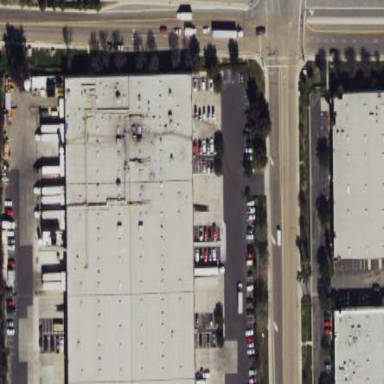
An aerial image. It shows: Industrial building.